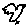
Label: bird